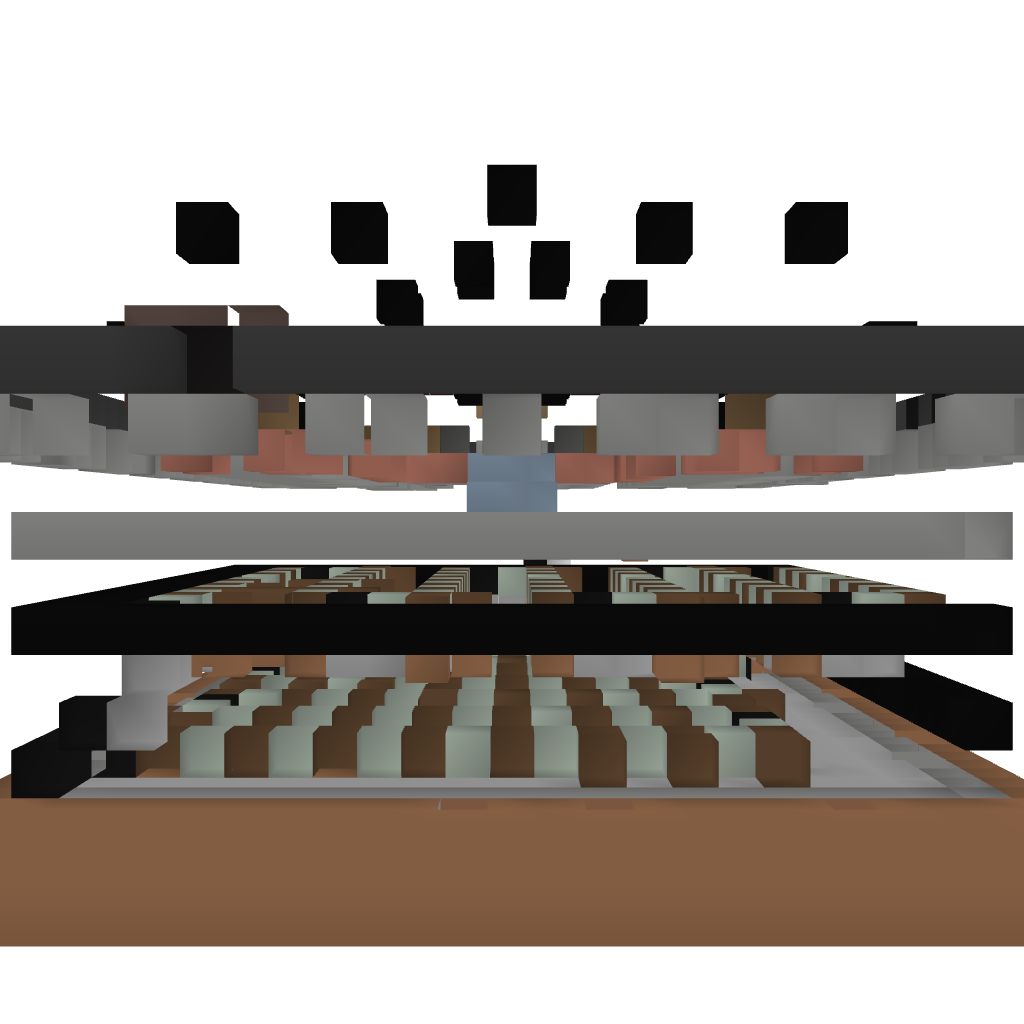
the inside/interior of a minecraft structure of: Southern Shrine